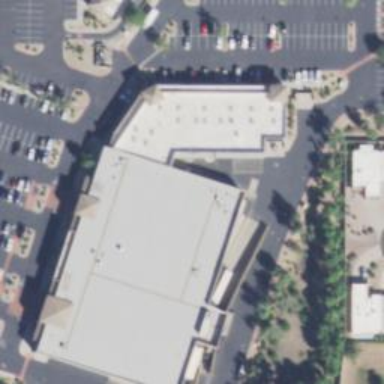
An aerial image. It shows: Pharmacy providing healthcare services.